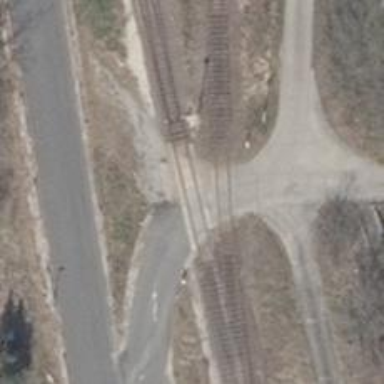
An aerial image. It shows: Level crossing along the railway.